Question: I have a list of records from database, see the attachment. How can i insert a vat no for each record using student id(see leftmost column). Each record has a input field(see rightmost column).

Here is my view:
'''
<?php $attributes = array('id' => 'VATformAdd', 'name' =>
'VATformAdd', 'autocomplete' => 'off'); echo form_open('report/addVATno', $attributes);?>
<fieldset>
<legend>Income By Student Admission</legend>
<table class="">
<thead>
<tr>
<th width="15%">Student ID</th>
<th width="15%">Student Form No</th>
<th width="15%">Course</th>
<th width="20%">Student Name</th>
<th width="15%">Admitted by</th>
<th width="10%">Amount</th>
<th width="10%">VAT Serial No</th>
</tr>
</thead>
<tbody>
<?php
if (isset($addmission_income)) {
foreach ($addmission_income as $addmissionincome) {
?>
<tr>
<td><?php echo $addmissionincome->student_id;?></td>
<td><?php echo $addmissionincome->student_form_no;?></td>
<td><?php echo $addmissionincome->course_name;?></td>
<td><?php echo $addmissionincome->student_full_name;?></td>
<td><?php echo user_profile_name($addmissionincome->student_added_by); ?></td>
<td><?php echo $addmissionincome->student_fee_paid;?></td>
<td><input type="text" name="vatno[<?php echo $addmissionincome->student_id;?>]" class="width-100"/></td>
<?php
}
?>
</tr>
<?php
}
?>
</tbody>
</table>
<p>
<input id="submit" name="submit" type="submit" value="Add VAT Number" />
</p>
</fieldset>
<?php echo form_close();?>
'''
Here is my controller:
'''
function addVATno(){
$studentid = $this->input->post('studentid');
foreach($studentid as $a){
if($val[$a]!=''){
$this->report_mdl->addVATno($a);
}
}
}
'''
Here is Model:
'''
function addVATno($a){
$val = $this->input->post('vatno');
$updatevatsl = array(
'dupVATserial_no' => $val);
$this->db->where('student_id', $a);
$query = $this->db->update('data_student_master', $updatevatsl);
return $query;
}
'''
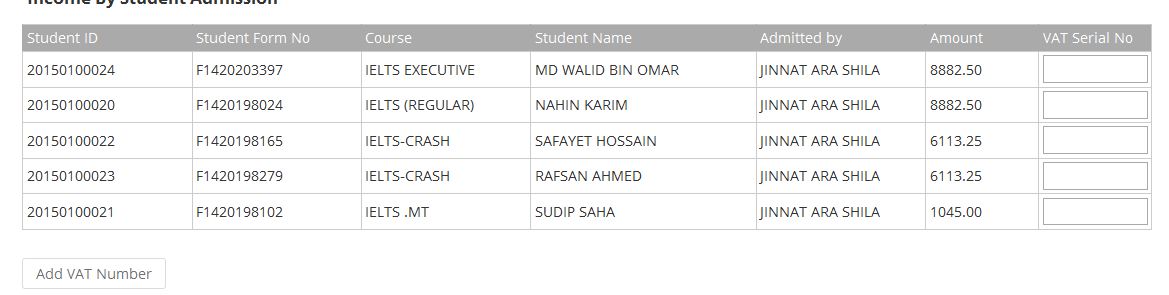
Answer: make your view file with a hidden student_id like:
'''
<input type="hidden" name="student_id[]" value="<?php echo $addmissionincome->student_id;?>"/>
'''
and 'vatno' field:
'''
<input type="text" name="vatno[]" class="width-100"/>
'''
Adding the following to your controller will do everything you need (without needing to put any code in your model):
'''
$student_id = $this->input->post('student_id');
$vatno = $this->input->post('vatno');
for ($i = 0; $i < count($student_id); $i++) {
$sm_data[] = array(
'vatno' => $vatno[$i],
'student_id' => $student_id[$i]
);
}
$this->db->update_batch('data_student_master', $sm_data, 'student_id');
'''
Note: It would be better to move the db call to your model to adhere to MVC conventions.